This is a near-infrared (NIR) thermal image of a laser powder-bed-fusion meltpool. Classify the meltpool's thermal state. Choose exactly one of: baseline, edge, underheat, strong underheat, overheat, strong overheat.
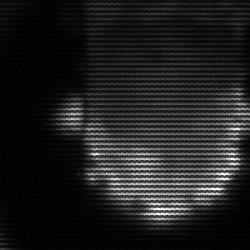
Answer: baseline